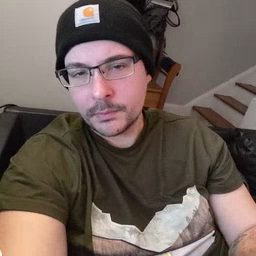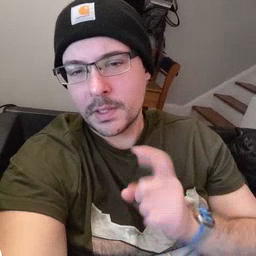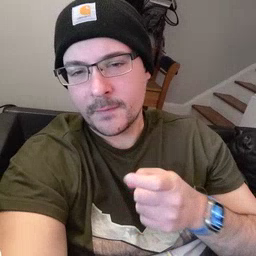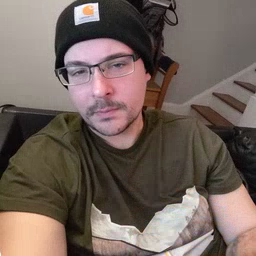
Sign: gift